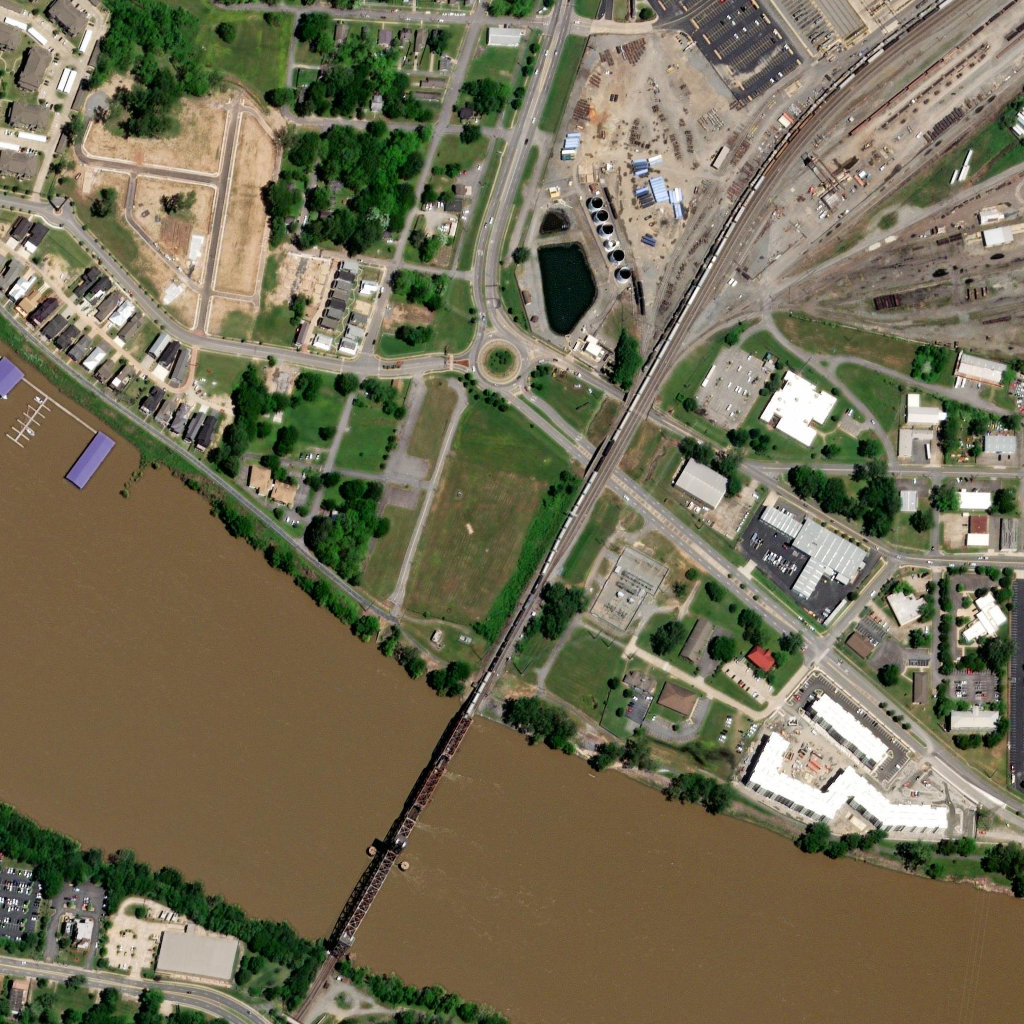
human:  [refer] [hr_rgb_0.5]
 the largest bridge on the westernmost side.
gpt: <box>[[30, 66, 48, 95, 0]]</box>